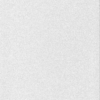
Label: dusty